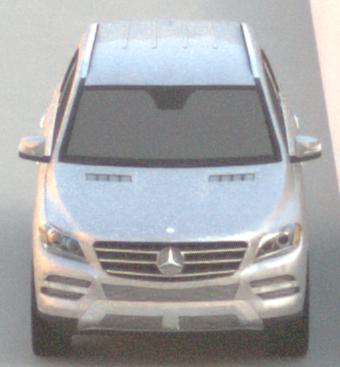
Make: Mercedes-Benz
Model: ML 350
Detailed model: M-Class (166)
Model produced from: 2011/11
Model produced until: 2014/10
Doors: 5
Color: white
Road condition: dry road
Daytime: sunrise or sunset
Contrast: low contrast